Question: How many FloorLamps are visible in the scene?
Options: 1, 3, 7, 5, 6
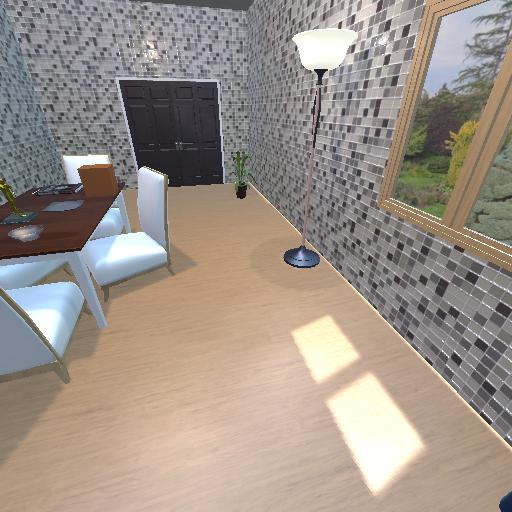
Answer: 1